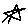
Label: star